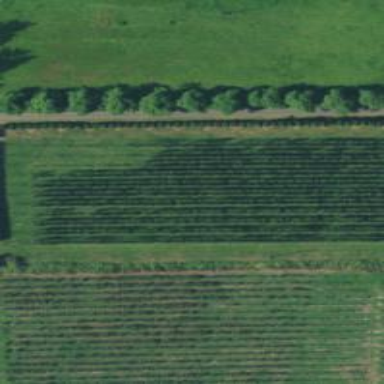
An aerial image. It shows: Orchard with broadleaved deciduous trees.